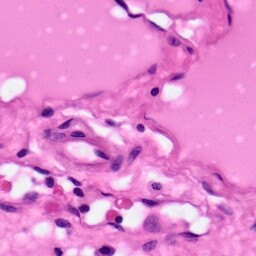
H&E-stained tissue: Pancreatic